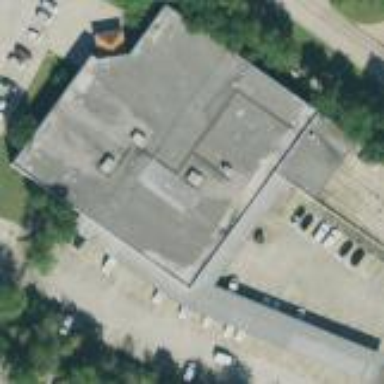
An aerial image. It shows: Building serving as post office.